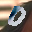
Label: 0